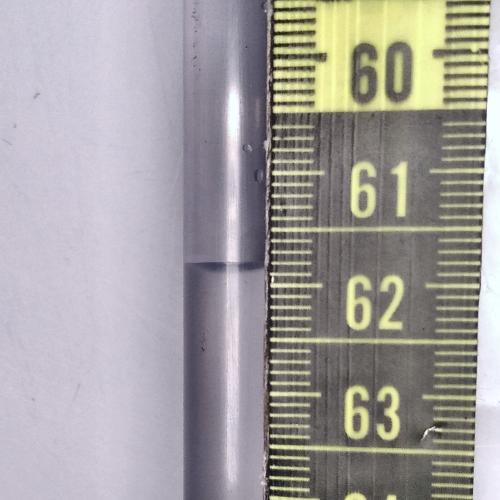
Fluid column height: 61.8 cm